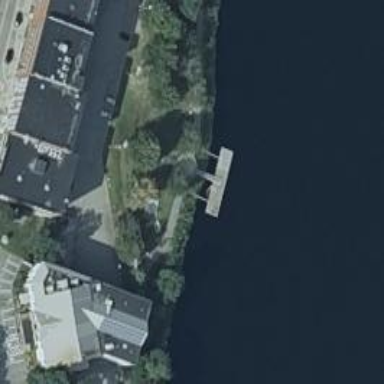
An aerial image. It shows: Man-made pier.